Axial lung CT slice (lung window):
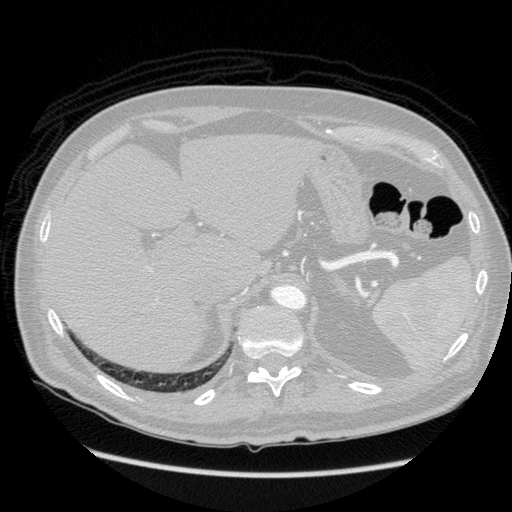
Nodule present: no